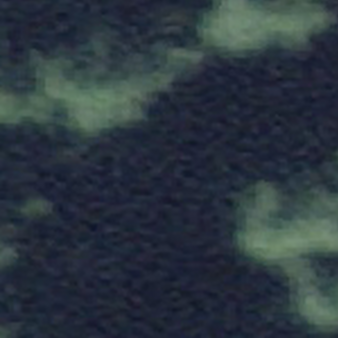
Label: other